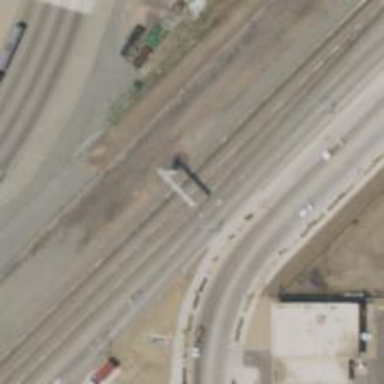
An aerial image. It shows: Railway signal.